Question: I am running a Magento 1.8 multistore with around 10 different shops.
On one of the shops I am experiencing a weird bug, the shopping cart stays empty, but gives me a total of the added products (see image)

I am running default /template/checkout files. and some of my other stores do as well, but they do not have this problem.
I checked almost every option in the admin, but i cannot find a option that relates to this.
The web unfortunately didn't give me answers.
Thanks in advance
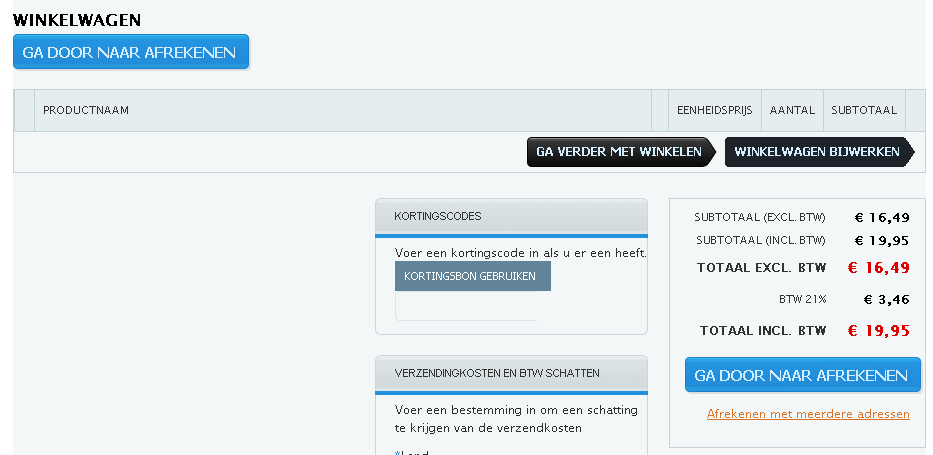
Answer: I fixed this by making a new store, set all settings as the old one and assign the design to it.
still no clue to what the cause of the problem was.